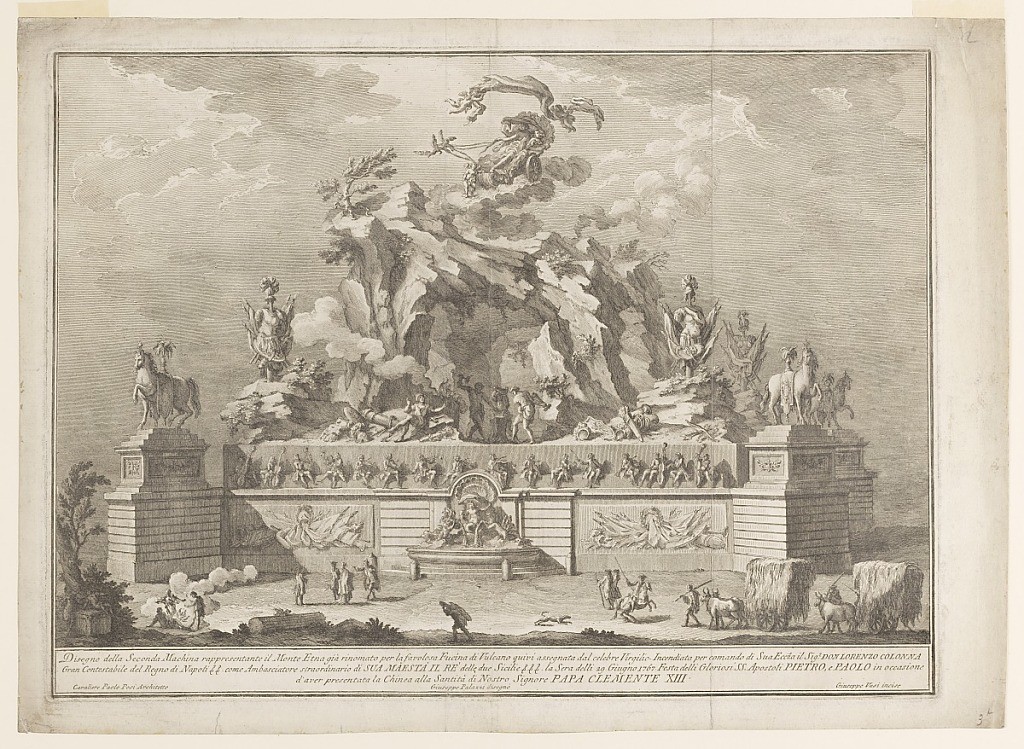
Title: The representation of Mount Etna with the forge of Vulcan.
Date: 1767
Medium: Etching Paper; watermark: lily in double ovoid topped by V
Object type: Print
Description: Horizontal rectangle.  The mountain is surrounded by a wall with huge pedestals with statues of horses at the corners; a fountain is at center front, and above it, on the mount, is Vulcan's forge, with arms scattered about.  Aurora in a chariot on clouds above.  In the foreground, hay brought in tow ox-drawn carts; figures are standing about a fire.  Framing lines.  Bottom:  "Disegno della Seconda Machina rappresentante il Monte Etna gia rinomato per la favolosa di Vulcano quivi assegnata dal Virgilio.  Incendiata...[like -141]...Sicilie S S S la Sera delli 29 Guigno 1767," and similar -141.  Signed similar to -141.